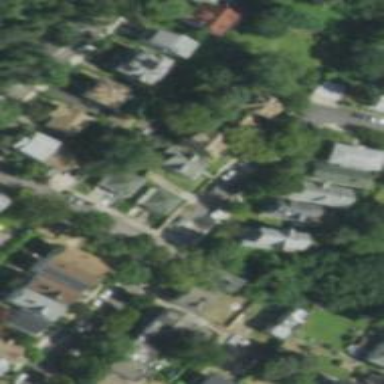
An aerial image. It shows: Residential road with separate sidewalk.